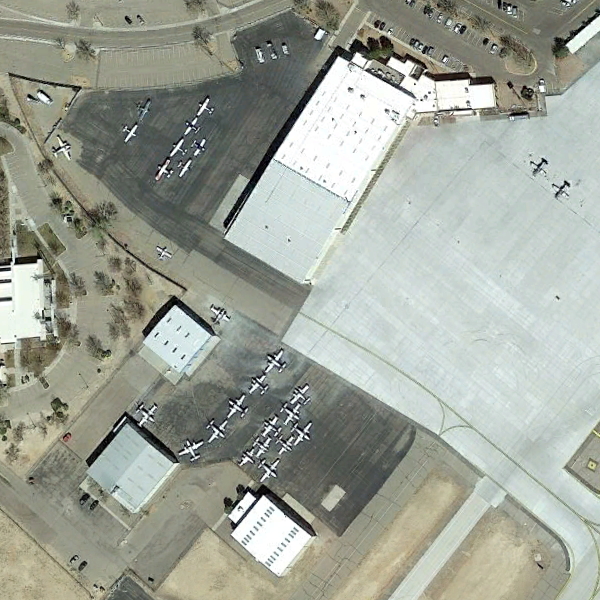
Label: Airport